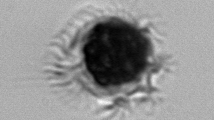
Label: Mesodinium